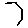
Label: hexagon